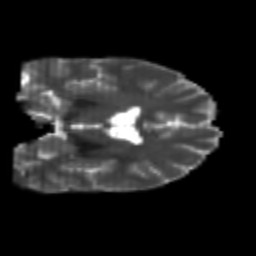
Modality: T2w
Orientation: coronal
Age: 22
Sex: female
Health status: healthy
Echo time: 0.074 s